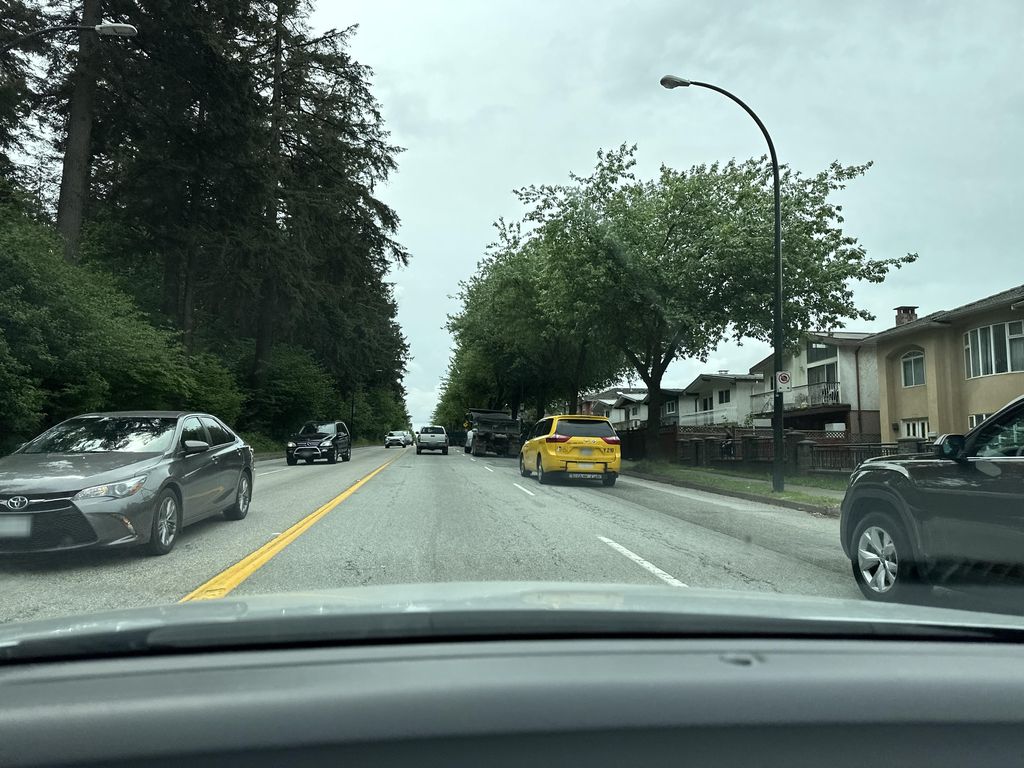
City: vancouver